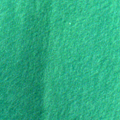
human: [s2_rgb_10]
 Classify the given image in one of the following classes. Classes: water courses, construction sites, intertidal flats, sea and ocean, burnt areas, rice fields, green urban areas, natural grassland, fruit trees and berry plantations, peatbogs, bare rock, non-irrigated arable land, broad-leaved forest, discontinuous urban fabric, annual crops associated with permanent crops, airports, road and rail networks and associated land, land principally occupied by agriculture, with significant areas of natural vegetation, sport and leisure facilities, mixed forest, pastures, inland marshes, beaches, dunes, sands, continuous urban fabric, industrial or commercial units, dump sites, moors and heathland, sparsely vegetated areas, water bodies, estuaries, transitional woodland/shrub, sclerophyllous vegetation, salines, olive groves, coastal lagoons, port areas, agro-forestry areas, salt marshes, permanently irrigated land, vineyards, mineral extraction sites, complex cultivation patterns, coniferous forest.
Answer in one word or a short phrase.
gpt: sea and ocean